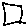
Label: square